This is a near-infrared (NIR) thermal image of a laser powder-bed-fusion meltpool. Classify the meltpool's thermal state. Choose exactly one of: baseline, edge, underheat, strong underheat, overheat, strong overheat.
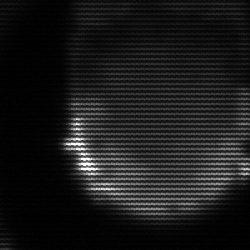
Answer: strong underheat